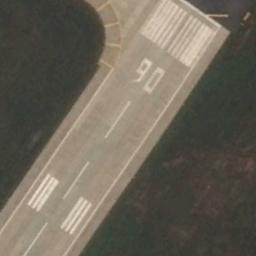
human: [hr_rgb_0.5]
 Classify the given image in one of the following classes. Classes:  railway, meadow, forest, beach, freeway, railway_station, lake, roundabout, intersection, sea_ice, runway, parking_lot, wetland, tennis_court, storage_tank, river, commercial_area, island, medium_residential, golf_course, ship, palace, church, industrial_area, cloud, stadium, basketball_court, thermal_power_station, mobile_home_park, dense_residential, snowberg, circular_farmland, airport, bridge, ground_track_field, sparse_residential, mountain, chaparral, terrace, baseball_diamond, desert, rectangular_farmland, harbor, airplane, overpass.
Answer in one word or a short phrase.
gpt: runway